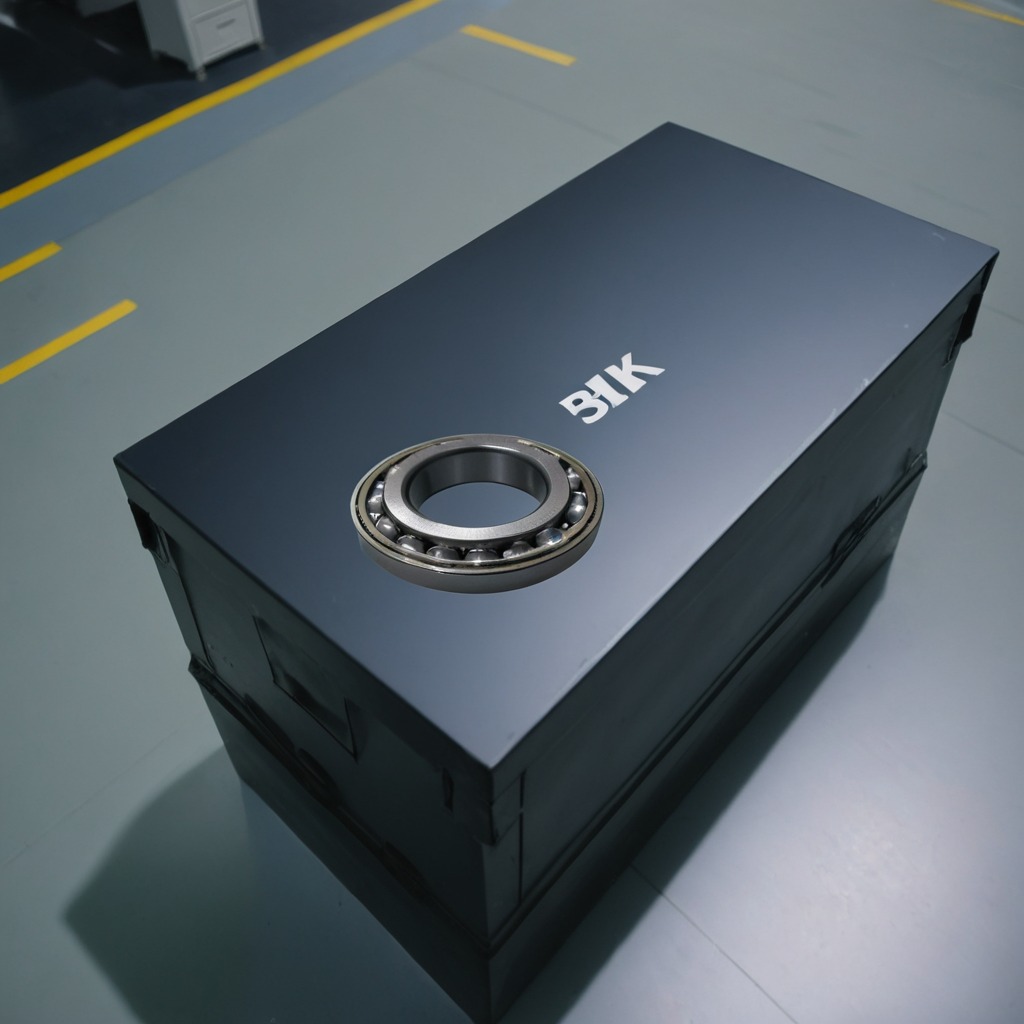
A metal ball bearing is lying on the toolbox surface in an airplane hangar workshop.